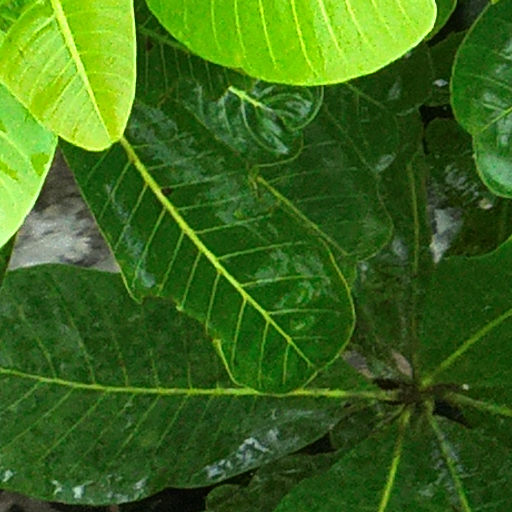
Species: Anacardium excelsum
GBIF accepted scientific name: Anacardium excelsum
Crown area (m\u00b2): 229.233